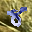
Label: 8